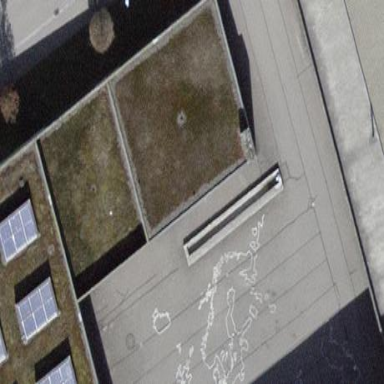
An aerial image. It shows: School building.